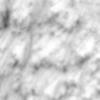
Label: no_change